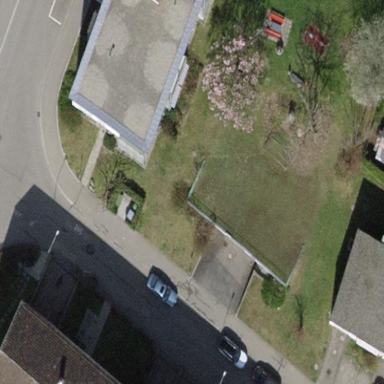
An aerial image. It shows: Parking area.